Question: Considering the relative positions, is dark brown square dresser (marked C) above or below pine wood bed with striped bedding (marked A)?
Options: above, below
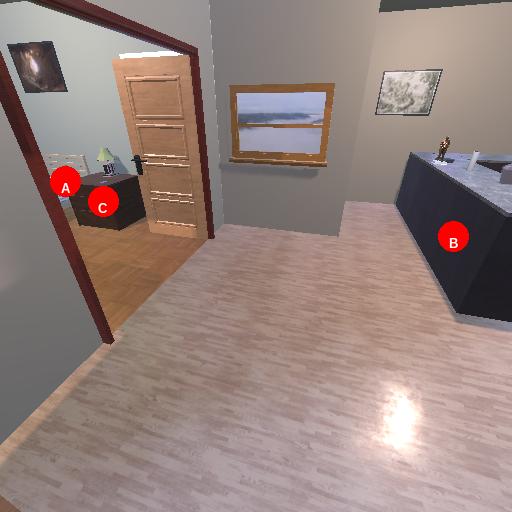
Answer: above